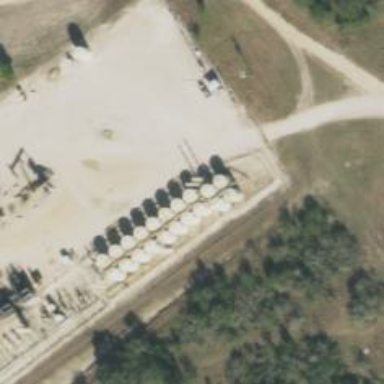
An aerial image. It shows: Storage tank that is man-made.